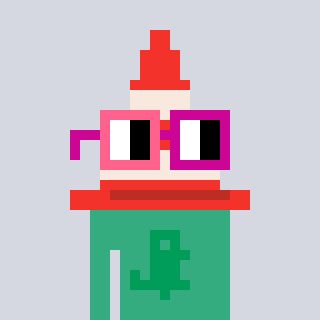
a pixel art character with square pink and red glasses, a cone-shaped head and a teal-colored body on a cool background